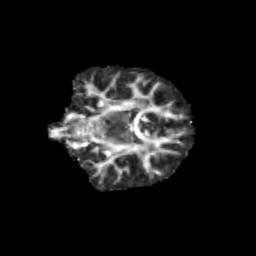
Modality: FA
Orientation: coronal
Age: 11
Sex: male
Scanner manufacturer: siemens
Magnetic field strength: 3 T
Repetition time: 3.8 s
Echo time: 0.07 s